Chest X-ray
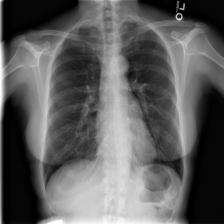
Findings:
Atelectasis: negative
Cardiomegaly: negative
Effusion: negative
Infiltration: positive
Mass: negative
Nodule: negative
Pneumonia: negative
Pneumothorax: negative
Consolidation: negative
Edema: negative
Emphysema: negative
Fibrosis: negative
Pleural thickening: negative
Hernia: negative